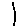
Label: line